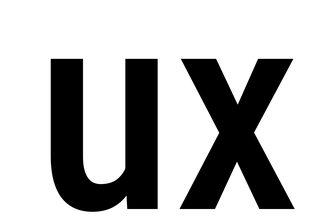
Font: Roboto_Condensed_Medium